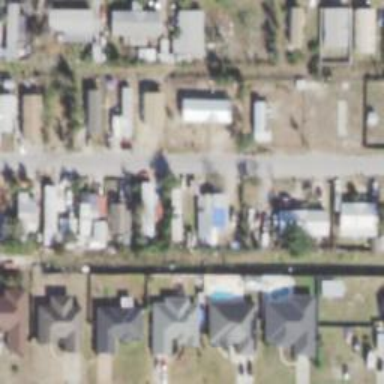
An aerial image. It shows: Residential area known as trailer park.